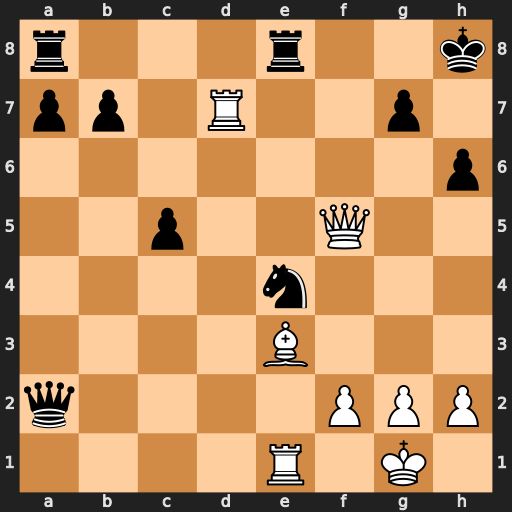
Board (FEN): r3r2k/pp1R2p1/7p/2p2Q2/4n3/4B3/q4PPP/4R1K1
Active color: w
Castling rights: -
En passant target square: -
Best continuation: Qg6 Qb2 Bd4 Qxd4 Rxd4 cxd4 Rxe4